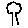
Label: tree